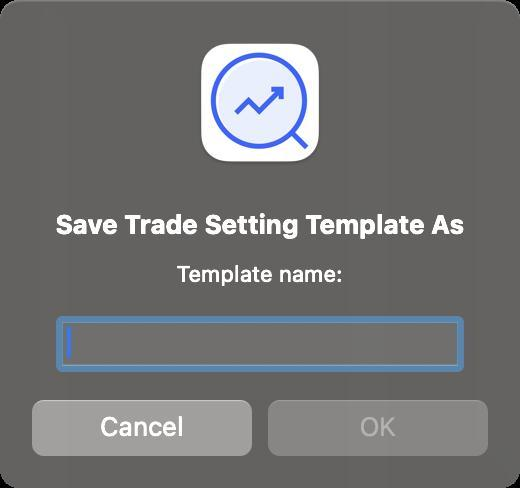
Accessibility tree:
{"name": "", "role": "AXWindow", "description": "alert", "role_description": "dialog", "value": null, "position": "734.00;226.00", "size": "260;244", "children": [{"name": null, "role": "AXImage", "description": "Trading Lab alert", "role_description": "image", "value": null, "position": "98.00;20.00", "size": "64;64", "children": []}, {"name": null, "role": "AXStaticText", "description": null, "role_description": "text", "value": "Save Trade Setting Template As", "position": "18.00;104.00", "size": "224;16", "children": []}, {"name": null, "role": "AXStaticText", "description": null, "role_description": "text", "value": "Template name:", "position": "18.00;130.00", "size": "224;14", "children": []}, {"name": null, "role": "AXTextField", "description": null, "role_description": "text field", "value": "", "position": "30.00;160.00", "size": "200;24", "children": []}, {"name": "Cancel", "role": "AXButton", "description": null, "role_description": "button", "value": null, "position": "10.00;194.00", "size": "122;40", "children": []}, {"name": "OK", "role": "AXButton", "description": null, "role_description": "button", "value": null, "position": "128.00;194.00", "size": "122;40", "children": []}]}